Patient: sex M, age 25
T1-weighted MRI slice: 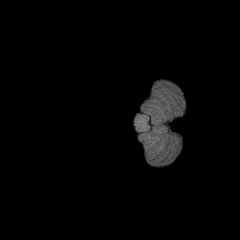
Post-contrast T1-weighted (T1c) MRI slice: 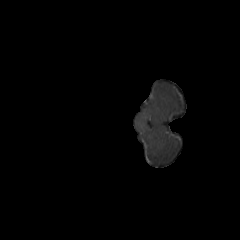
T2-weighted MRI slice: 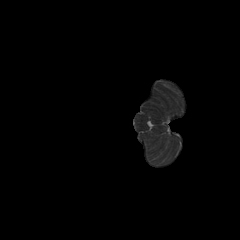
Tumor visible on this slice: no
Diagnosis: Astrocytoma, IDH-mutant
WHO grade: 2